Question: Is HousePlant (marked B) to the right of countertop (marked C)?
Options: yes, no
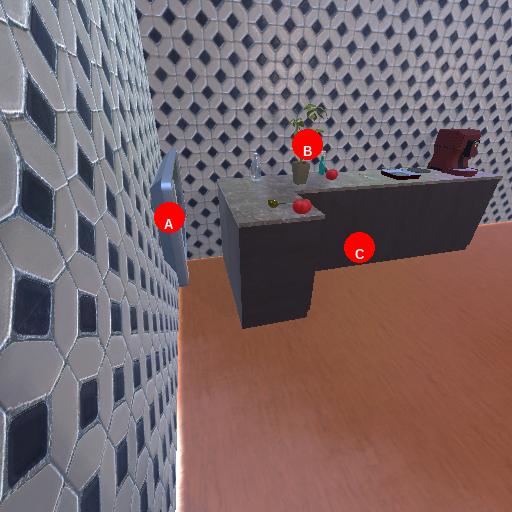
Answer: yes